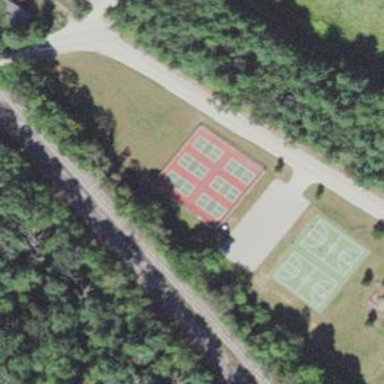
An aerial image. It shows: Tartan tennis court on pitch designated for leisure land.